Question: I am currently trying to develop a prototype in android where the user is able to drag 4 separate buttons around the screen.
The trouble I am having is with collision detection. If one of the buttons is alongside another, for example, only movement along the Y axis should be permitted. Similarly, if one of the buttons is touching the top or bottom of another button, only movement along the X axis should be allowed.
Something like
'''
for (TouchButton t:myButtons)
{
if(!(t.equals(b)))
{
if((b.getY() >= t.getY() && (b.getY() <= (t.getY() + t.getMeasuredHeight()))))
{
if((b.getX() >= t.getX() && (b.getX() <= (t.getX() + t.getMeasuredWidth()))))
{
//dont move
}
}
}
'''
should be able to detect if the buttons are touching across both axis? But how do I determine if it should then be possible to slide up or across the object?

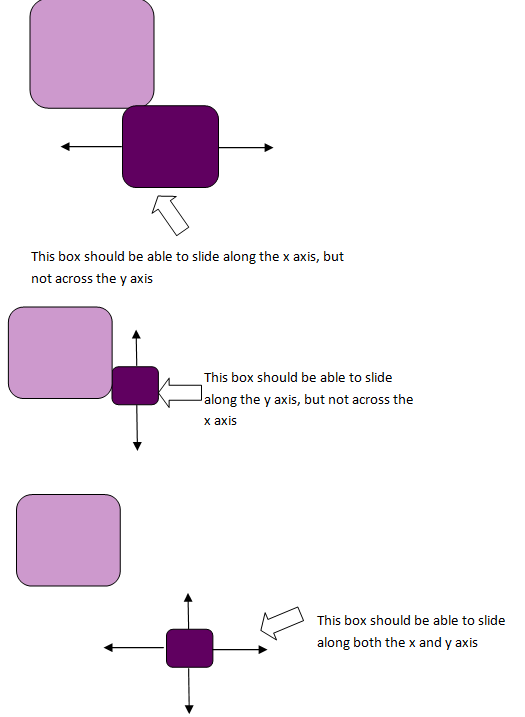
Answer: OK adapting some code I found <URL>, I have come up with a solution which works perfectly:
'''
Float newX = ev.getX() - (b.getMeasuredWidth()/2);
Float newY = ev.getY() - (b.getMeasuredHeight()/2);
for (TouchButton t:myButtons)
{
if(!(t.equals(b)))
{
Rectangle r1 = new Rectangle(t.getX(), t.getY(), (float)t.getMeasuredWidth(), (float)t.getMeasuredHeight());
Rectangle r2 = new Rectangle(newX, b.getY(), (float)b.getMeasuredWidth(), (float) b.getMeasuredHeight());
Rectangle r3 = new Rectangle(b.getX(), newY, (float)b.getMeasuredWidth(), (float) b.getMeasuredHeight());
if(r1.interects(r2))
{
MoveX = false;
}
if(r1.interects(r3))
{
MoveY = false;
}
}
}
'''
and here is Rectangle.java:
'''
public class Rectangle
{
private Float startX;
private Float startY;
private Float width;
private Float height;
private Float endX;
private Float endY;
public Rectangle(Float _x, Float _y, Float _width, Float _height)
{
startX = _x;
startY = _y;
width = _width;
height = _height;
endX = _width + _x;
endY = _height + _y;
}
public Float getX()
{
return startX;
}
public Float getY()
{
return startY;
}
public float getWidth()
{
return width;
}
public float getHeight()
{
return height;
}
public float getEndX()
{
return endX;
}
public float getEndY()
{
return endY;
}
public boolean interects (Rectangle _r2)
{
return rectOverlap(this, _r2);
}
private boolean valueInRange(float value, float min, float max)
{ return (value >= min) && (value <= max); }
private boolean rectOverlap(Rectangle A, Rectangle B)
{
boolean xOverlap = valueInRange(A.getX(), B.getX(), B.getEndX()) ||
valueInRange(B.getX(), A.getX(), A.getEndX());
boolean yOverlap = valueInRange(A.getY(), B.getY(), B.getEndY()) ||
valueInRange(B.getY(), A.getY(), A.getY() + B.getHeight());
return xOverlap && yOverlap;
}
}
'''
[old choppy answer here]
[for historical purposes]
I'm not sure how elegant this is, maybe somebody can come up with something better?
Building on Khaled A Khunaifer's answer, I've realized I need to check where the buttons WOULD be placed if the move was to take place, then only perform each move if there would be no collisions after:
'''
Boolean MoveX = true;
Boolean MoveY = true;
Float newX = ev.getX() - (b.getMeasuredWidth()/2);
Float newY = ev.getY() - (b.getMeasuredHeight()/2);
for (TouchButton t:myButtons)
{
if(!(t.equals(b)))
{
if (areOverlapping(t,b.getX(), newY))
{
MoveY=false;
}
if(areOverlapping(t,newX,b.getY()))
{
MoveX = false;
}
}
}
if (MoveX)
{
b.setX(newX);
}
if (MoveY)
{
b.setY(newY);
}
boolean areOverlapping (TouchButton a, double x, double y)
{
return (y >= a.getY()
&& (y <= (a.getY() + a.getMeasuredHeight()))
&& x >= a.getX()
&& (x <= (a.getX() + a.getMeasuredWidth())));
}
'''
This kind of achieves what I'm looking for but it's a bit choppy and sometimes allows the buttons to overlap. I'll try experimenting with the areTouching but I need to decode the logic first as the way it's written is producing errors.